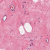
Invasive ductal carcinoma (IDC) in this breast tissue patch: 0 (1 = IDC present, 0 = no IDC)